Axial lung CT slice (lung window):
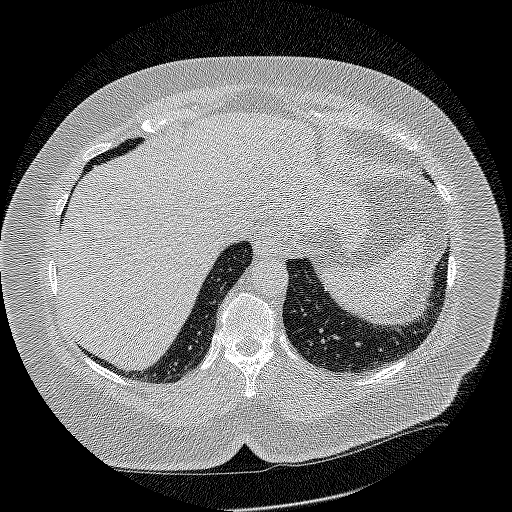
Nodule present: no